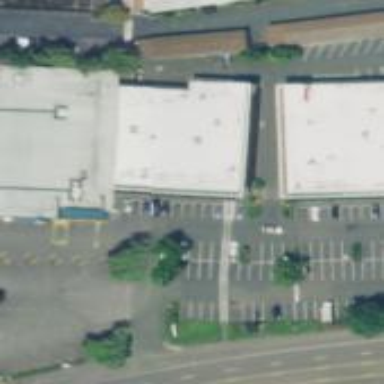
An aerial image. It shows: Parking space.